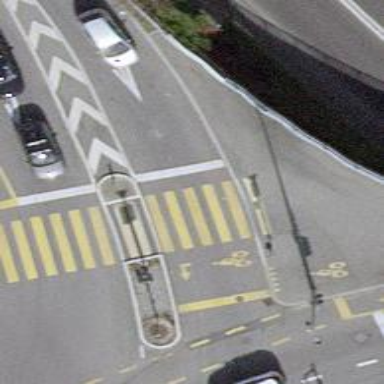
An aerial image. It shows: Kerb serving as barrier.